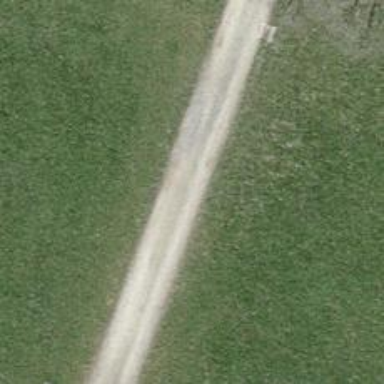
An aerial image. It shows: Track with compacted grade2 surface.